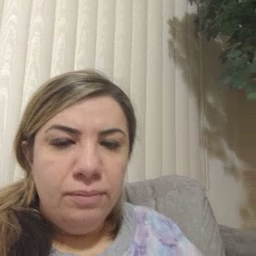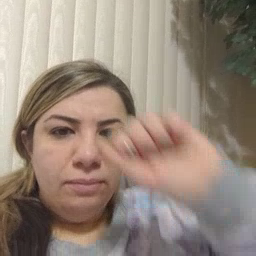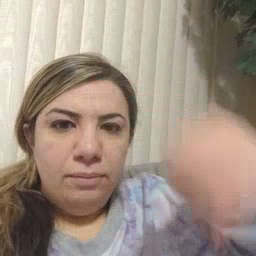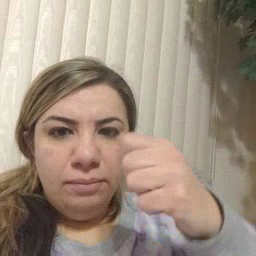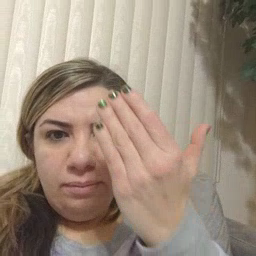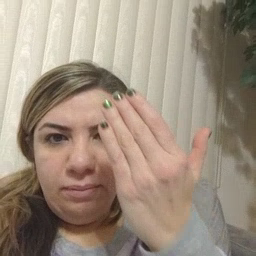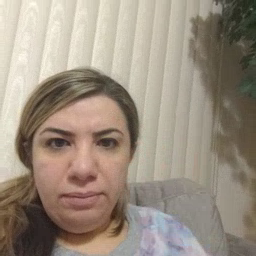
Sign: mitten